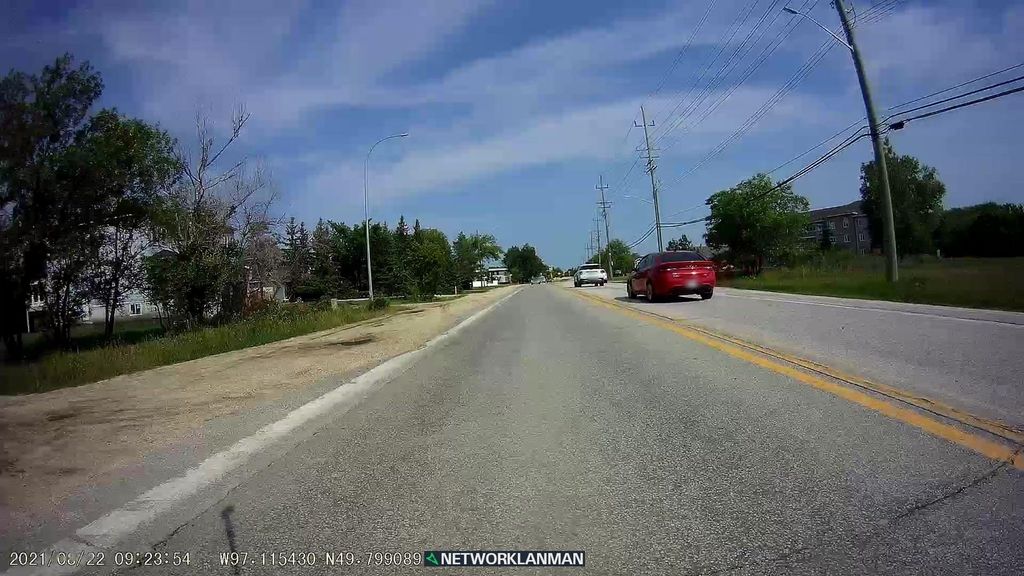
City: winnipeg